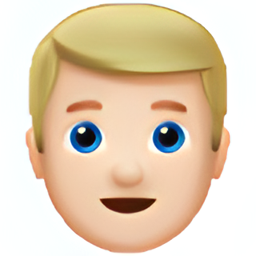
Name: blond man type 1 2
Emoji: 👱🏻‍♂️
Group: People & Body
Sub-group: person